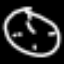
Label: clock